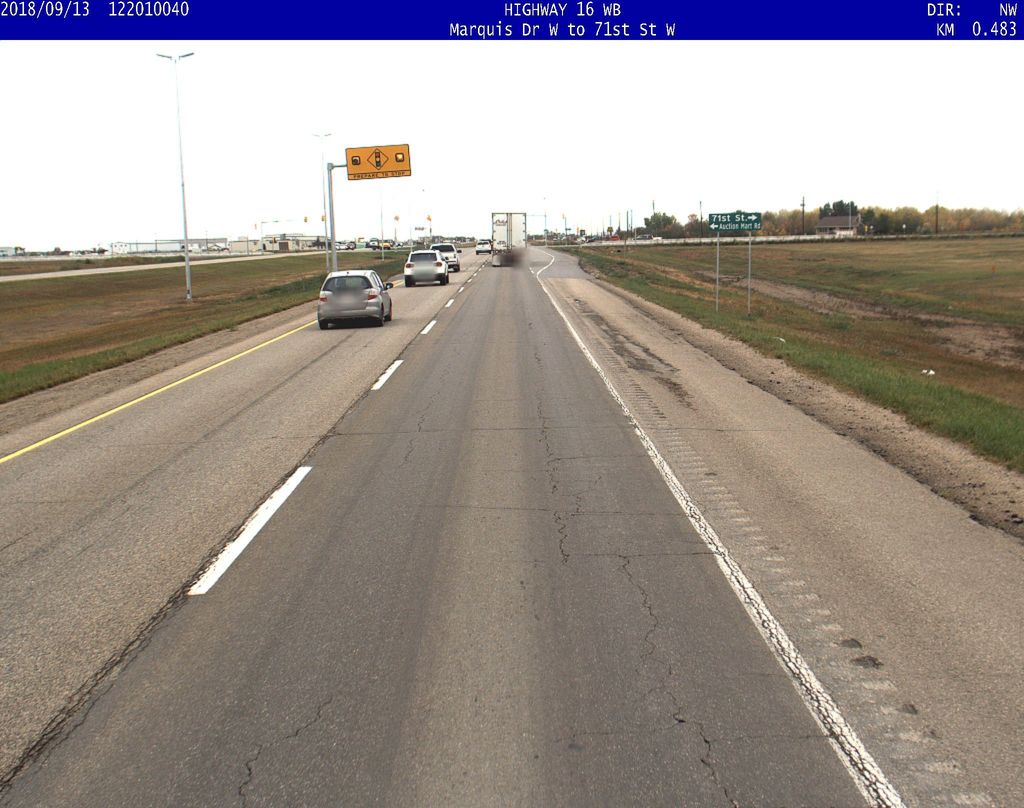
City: saskatoon